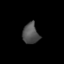
Tissue: lung
Cell type: Endothelial cells
Senescence score: 0.2325
Nuclear area (px): 320
Mean DAPI intensity: 82.991